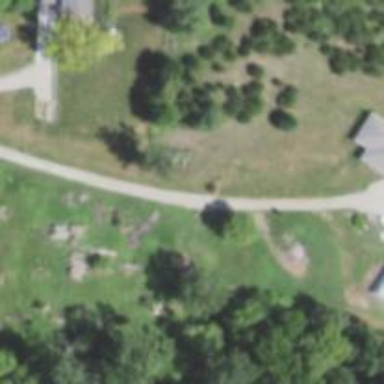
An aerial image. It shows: Driveway.